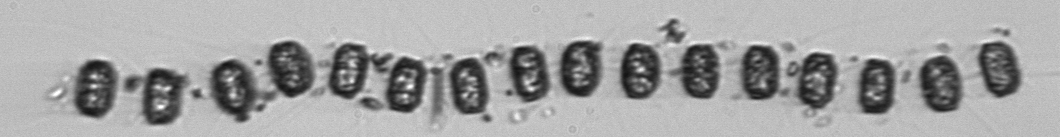
Label: Thalassiosira